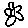
Label: flower